Question: I'm having difficulties with Android's layouts, I feel like it keeps randomly snapping/resizing/moving. I'm trying to achieve this particular layout, but I'm not understanding how.

Any help/tips in achieving this layout would be appreciated!
This is the code that I have tried:
'''
public class ImageAdapter extends BaseAdapter {
private Context mContext;
// Constructor
public ImageAdapter(Context c) {
mContext = c;
}
public int getCount() {
return mThumbIds.length;
}
public Object getItem(int position) {
return null;
}
public long getItemId(int position) {
System.out.println(position);
return 0;
}
// create a new ImageView for each item referenced by the Adapter
public View getView(int position, View convertView, ViewGroup parent) {
ImageView imageView;
int imgSize = 0;
if (convertView == null) {
WindowManager wm = (WindowManager) mContext
.getSystemService(Context.WINDOW_SERVICE);
Display display = wm.getDefaultDisplay();
Point size = new Point();
display.getSize(size);
imgSize = size.x / 4;
imageView = new ImageView(mContext);
imageView.setLayoutParams(new GridView.LayoutParams(imgSize,
imgSize));
imageView.setScaleType(ImageView.ScaleType.CENTER_CROP);
} else {
imageView = (ImageView) convertView;
}
imageView.setImageResource(mThumbIds[position]);
imageView.setLayoutParams(new GridView.LayoutParams(imgSize * 2,
imgSize * 2));
imageView.setImageResource(mThumbIds2[0]);
return imageView;
}
// Keep all Images in array
public Integer[] mThumbIds = { R.drawable.yourpic, R.drawable.yourpic,
R.drawable.yourpic, R.drawable.yourpic, R.drawable.yourpic,
R.drawable.yourpic, R.drawable.yourpic, R.drawable.yourpic,
R.drawable.yourpic, R.drawable.yourpic, R.drawable.yourpic,
R.drawable.yourpic, R.drawable.yourpic, R.drawable.yourpic,
R.drawable.yourpic, R.drawable.yourpic, R.drawable.yourpic,
R.drawable.yourpic, R.drawable.yourpic, R.drawable.yourpic,
R.drawable.yourpic, R.drawable.yourpic };
public Integer[] mThumbIds2 = { R.drawable.bigpicture };
}
'''
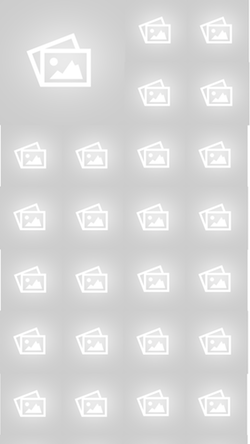
Answer: try something like this
important here: layout_span. with that you can do something like colspan in html table
'''
<TableLayout xmlns:android="http://schemas.android.com/apk/res/android"
xmlns:tools="http://schemas.android.com/tools"
android:layout_width="match_parent"
android:layout_height="match_parent" >
<TableRow
android:layout_width="match_parent"
android:layout_height="wrap_content" >
<ImageView
android:layout_width="wrap_content"
android:layout_height="wrap_content"
android:layout_span="2"
android:src="@drawable/yourbigpic" />
<ImageView
android:layout_width="wrap_content"
android:layout_height="wrap_content"
android:src="@drawable/yourpic" />
<ImageView
android:layout_width="wrap_content"
android:layout_height="wrap_content"
android:src="@drawable/yourpic" />
</TableRow>
<TableRow
android:layout_width="match_parent"
android:layout_height="wrap_content" >
<ImageView
android:layout_width="wrap_content"
android:layout_height="wrap_content"
android:src="@drawable/yourpic" />
<ImageView
android:layout_width="wrap_content"
android:layout_height="wrap_content"
android:src="@drawable/yourpic" />
<ImageView
android:layout_width="wrap_content"
android:layout_height="wrap_content"
android:src="@drawable/yourpic" />
<ImageView
android:layout_width="wrap_content"
android:layout_height="wrap_content"
android:src="@drawable/yourpic" />
</TableRow>
<TableRow>
<ImageView
android:layout_width="wrap_content"
android:layout_height="wrap_content"
android:src="@drawable/yourpic" />
<ImageView
android:layout_width="wrap_content"
android:layout_height="wrap_content"
android:src="@drawable/yourpic" />
<ImageView
android:layout_width="wrap_content"
android:layout_height="wrap_content"
android:src="@drawable/yourpic" />
<ImageView
android:layout_width="wrap_content"
android:layout_height="wrap_content"
android:src="@drawable/yourpic" />
</TableRow>
'''